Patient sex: M
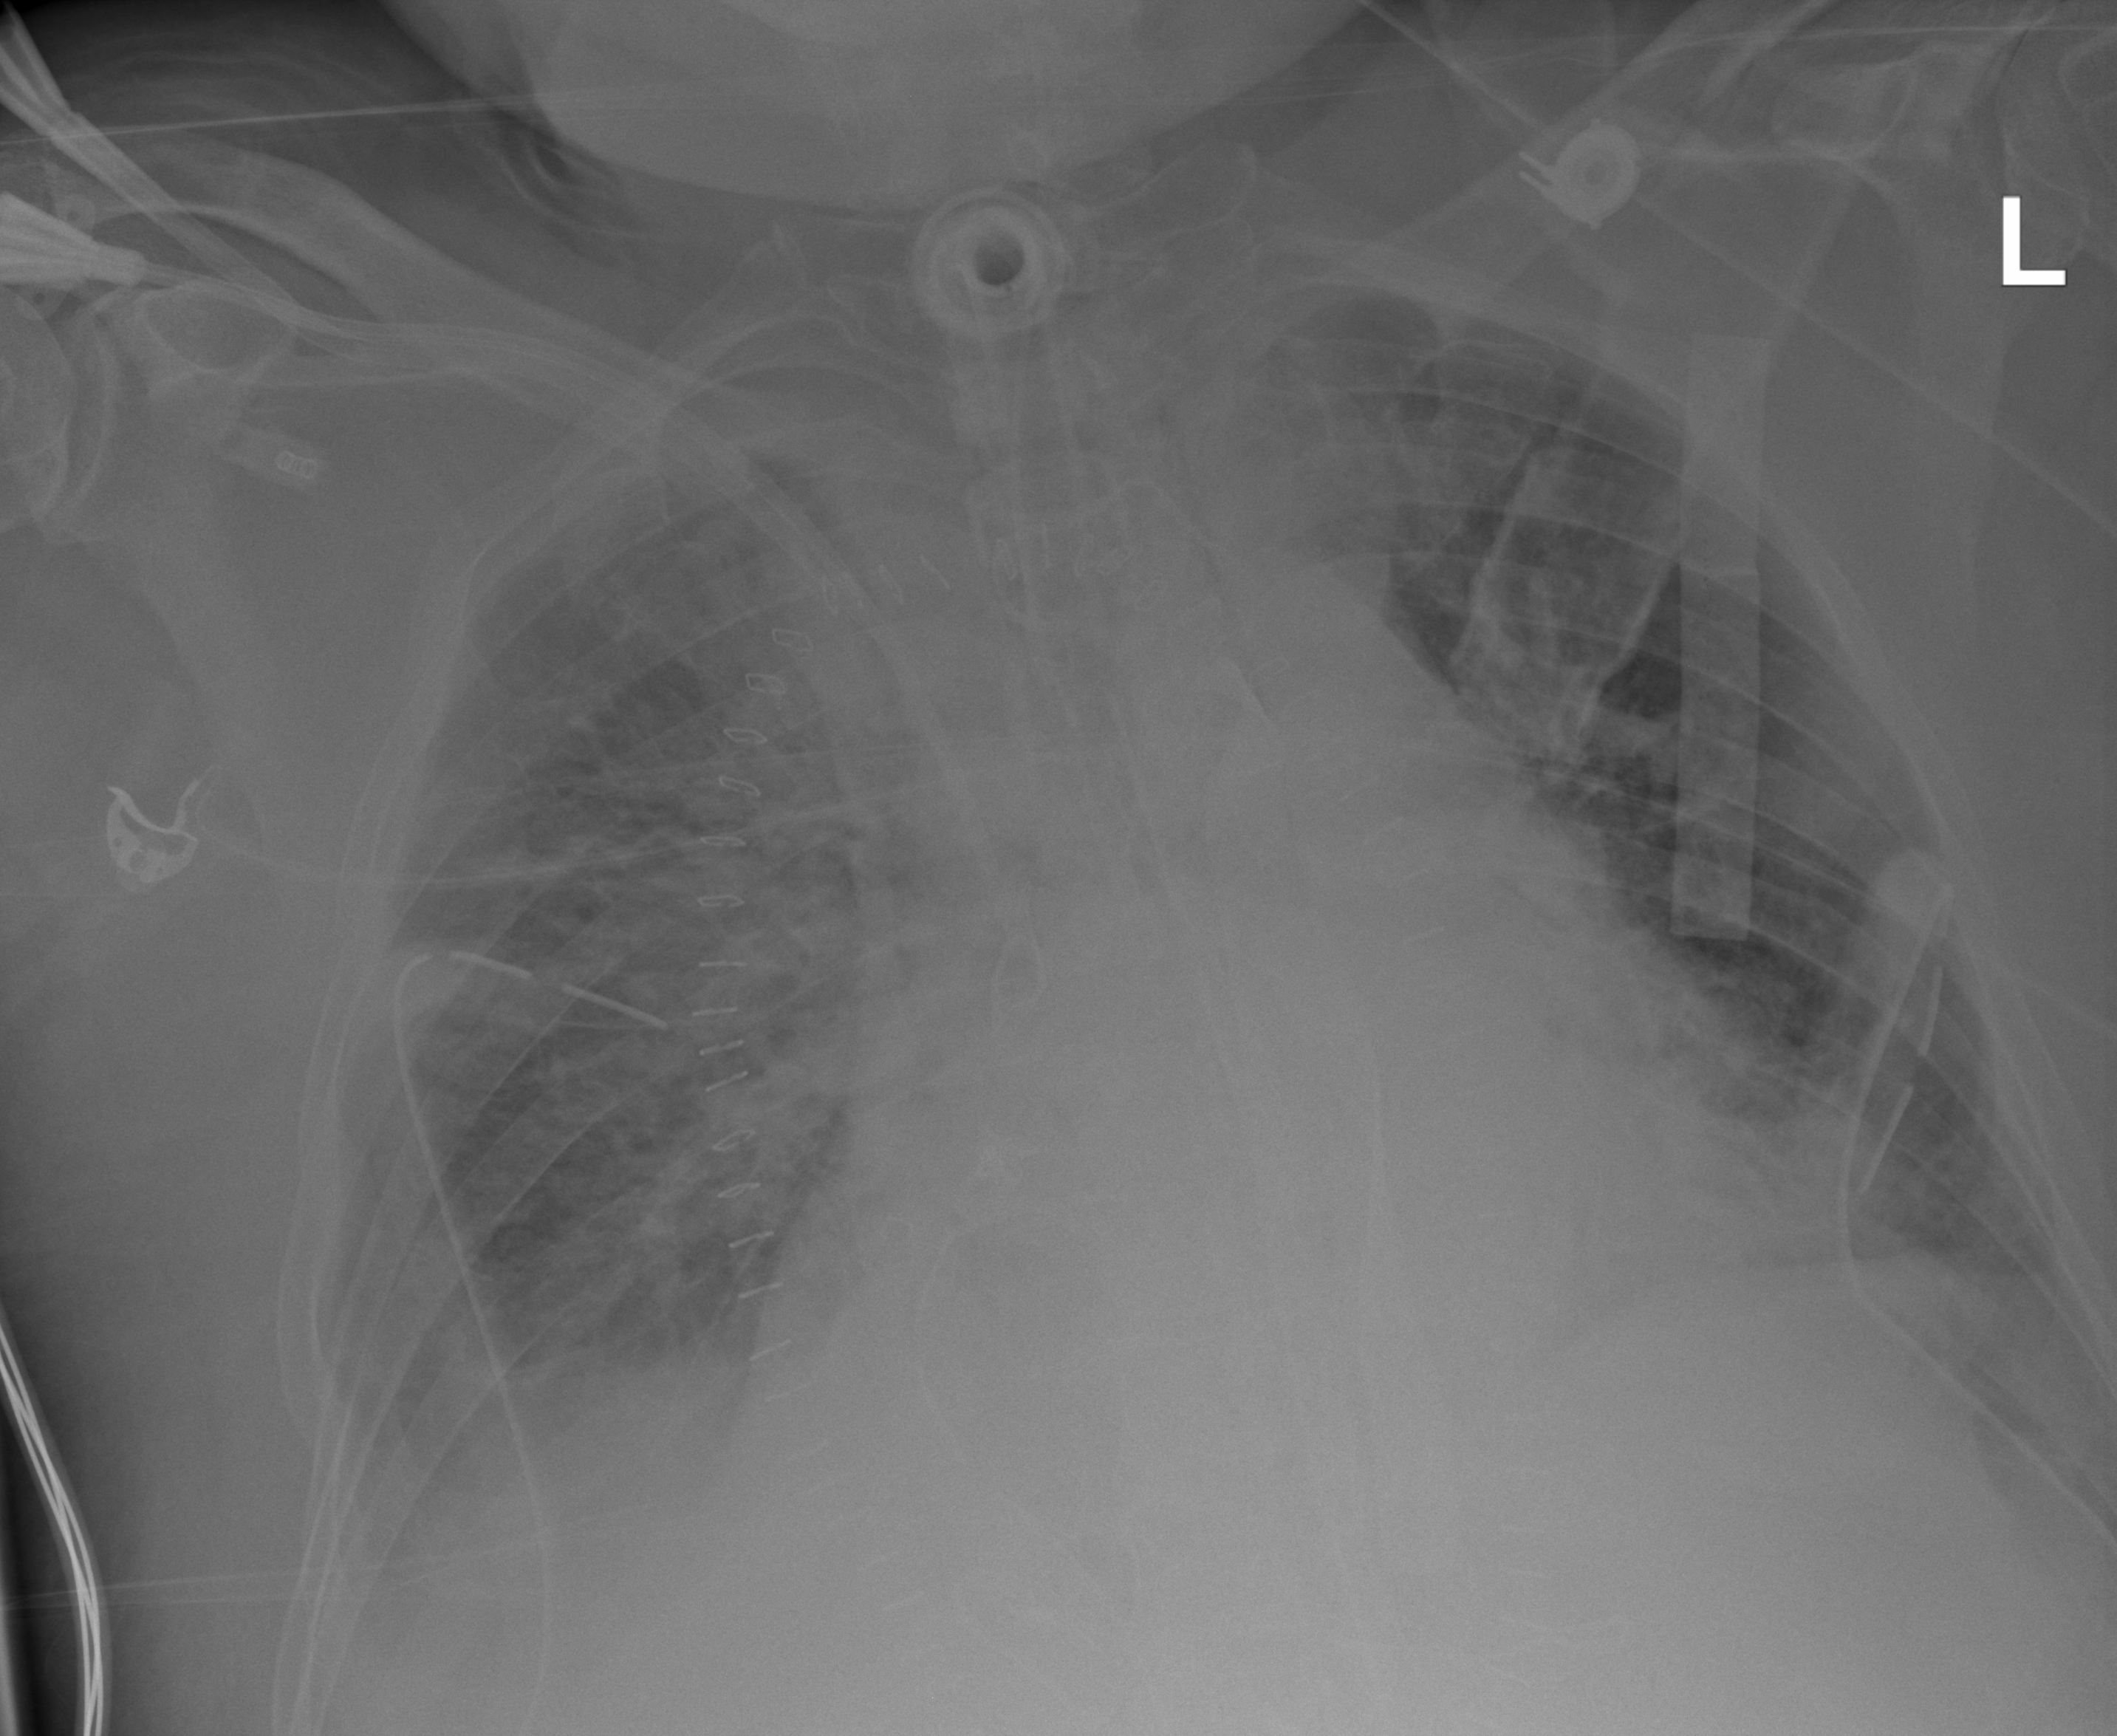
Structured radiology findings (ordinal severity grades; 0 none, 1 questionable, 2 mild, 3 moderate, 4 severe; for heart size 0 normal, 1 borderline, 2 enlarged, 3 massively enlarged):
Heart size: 2
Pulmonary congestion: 2
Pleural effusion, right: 2
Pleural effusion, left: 2
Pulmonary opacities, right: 2
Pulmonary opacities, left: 2
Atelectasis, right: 2
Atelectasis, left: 2